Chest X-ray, PA view. Patient: 37 years old, sex F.
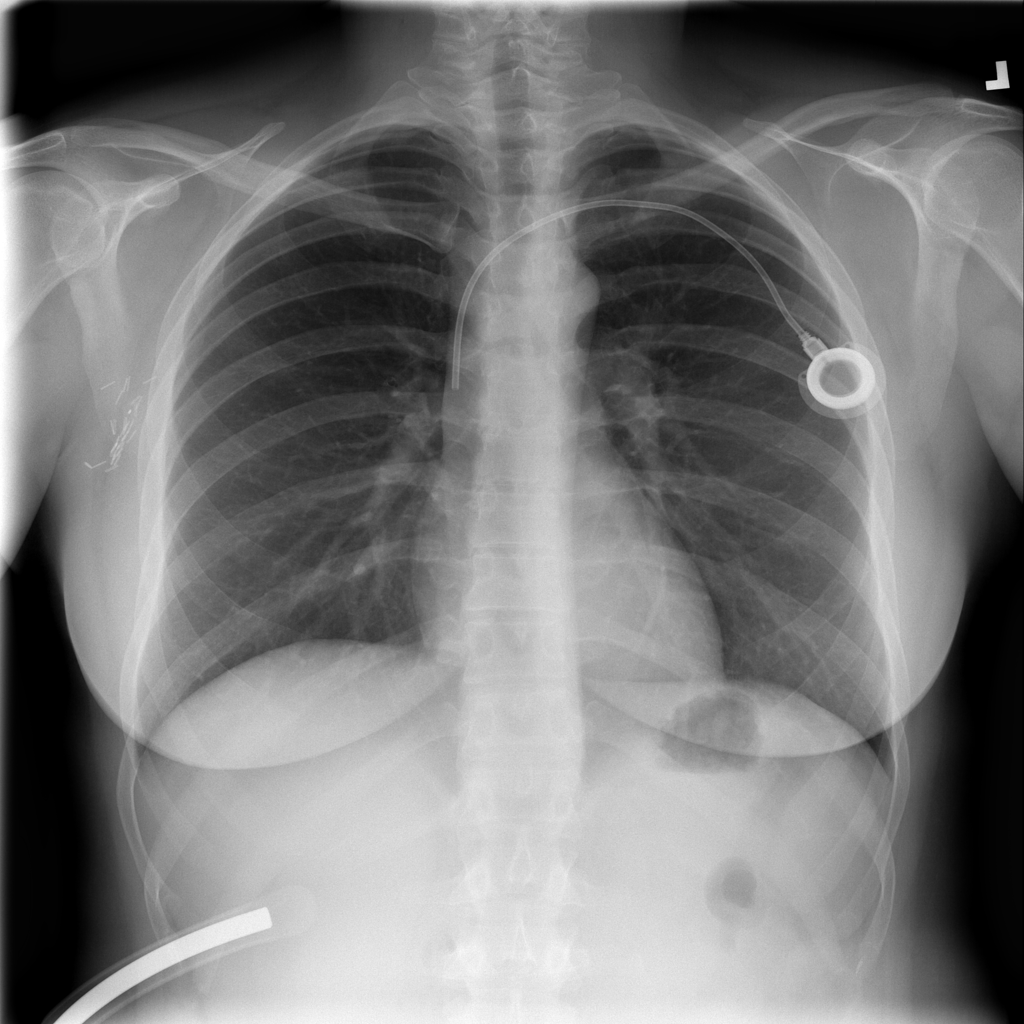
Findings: No Finding